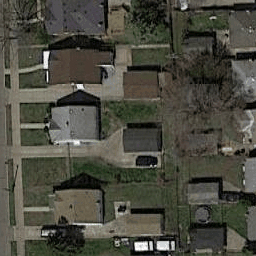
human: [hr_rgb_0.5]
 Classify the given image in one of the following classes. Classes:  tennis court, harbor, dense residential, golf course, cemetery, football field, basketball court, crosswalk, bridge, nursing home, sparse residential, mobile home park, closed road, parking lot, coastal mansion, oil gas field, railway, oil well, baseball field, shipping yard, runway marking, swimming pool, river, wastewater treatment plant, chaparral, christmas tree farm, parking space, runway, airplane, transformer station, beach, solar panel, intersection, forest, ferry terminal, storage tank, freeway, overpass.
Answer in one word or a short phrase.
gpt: dense residential